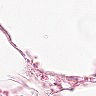
Metastatic tissue present: no